Question: How can I display all records in a single coulmn if the name is duplicate in sql server.
'''
SELECT * INTO #temp
FROM (
Select 'S1' Name, '1' Age, 'A' X, 'B' Y UNION ALL
Select 'S1', '1', '', 'B'
) A
Select *
From #temp
'''
[Output]

The expected result is:
<URL>
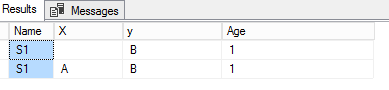
Answer: The rules for the expected output aren't clear. It could be the "last" row based on some order, or each column returns the maximum value in a group.
If the maximum value is needed, the following should work:
'''
SELECT Name, Max(Age) as Age, Max(X) as X, Max(Y) as Y
FROM SomeTable
GROUP BY Name
'''
If the "last" row is needed, there must be a way to order the results. Table rows have no implicit order. Assuming there's an incrementing ID, one could use 'ROW_NUMBER' to find and return the latest row per group:
'''
with rows as
(
SELECT ID,Name,Age,X,Y,ROW_NUMBER(PARTITION BY Name ORDER BY ID DESC) as RN
FROM SomeTable
)
SELECT Name,Age,X,Y
FROM rows
WHERE RN=1
'''
This will split (partition) the data by name and calculate a row_number based on descending order inside each partition. Since the rows are ordered by ID descending, the first row will the the latest one.